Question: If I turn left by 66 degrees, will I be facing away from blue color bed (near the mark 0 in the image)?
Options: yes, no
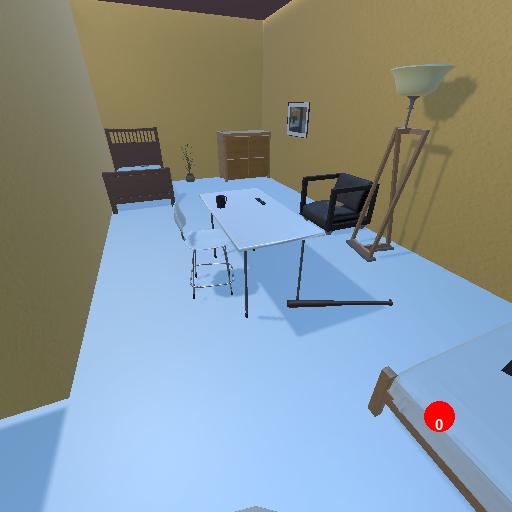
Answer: yes